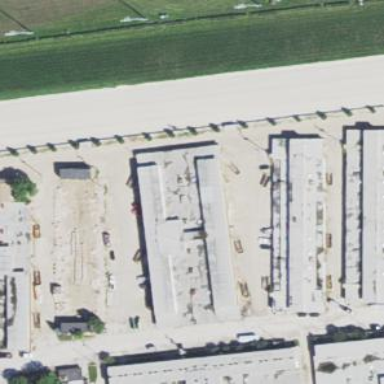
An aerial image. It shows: Industrial building.